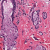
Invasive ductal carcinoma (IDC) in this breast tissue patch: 0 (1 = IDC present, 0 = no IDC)